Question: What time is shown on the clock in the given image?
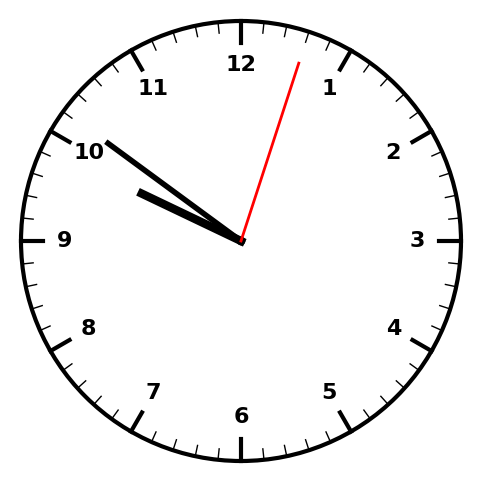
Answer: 09:51:03